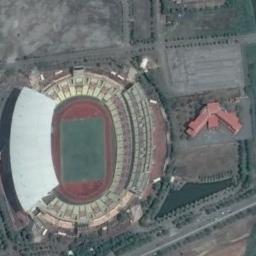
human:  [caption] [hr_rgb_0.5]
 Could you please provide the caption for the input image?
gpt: Oval stadium next to concrete floor and road .

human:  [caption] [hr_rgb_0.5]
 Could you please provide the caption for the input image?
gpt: There is a green lawn on one side of this stadium .

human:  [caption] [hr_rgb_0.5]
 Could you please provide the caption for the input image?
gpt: The stadium is on the grass next to some trees and roads .

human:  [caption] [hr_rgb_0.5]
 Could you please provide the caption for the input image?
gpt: There is a red building next to the stadium .

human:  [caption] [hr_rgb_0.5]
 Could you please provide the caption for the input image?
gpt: A stadium beside a red building .